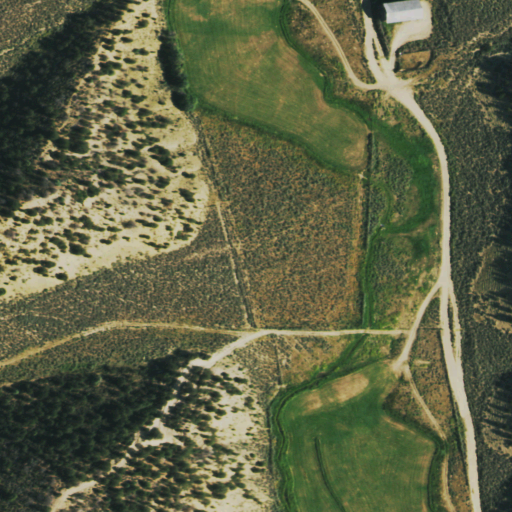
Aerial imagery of valley in Colorado named East Twin Gulch containing shrub, evergreen forest, pasture, and medium intensity development